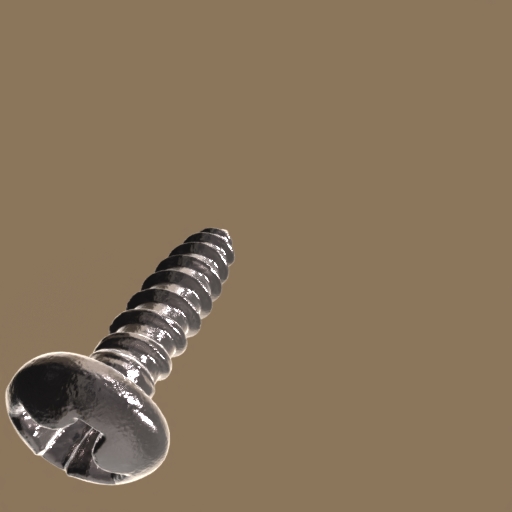
Label: screw